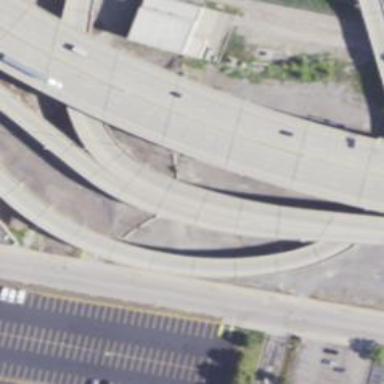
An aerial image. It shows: Viaduct bridge on motorway.